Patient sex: M
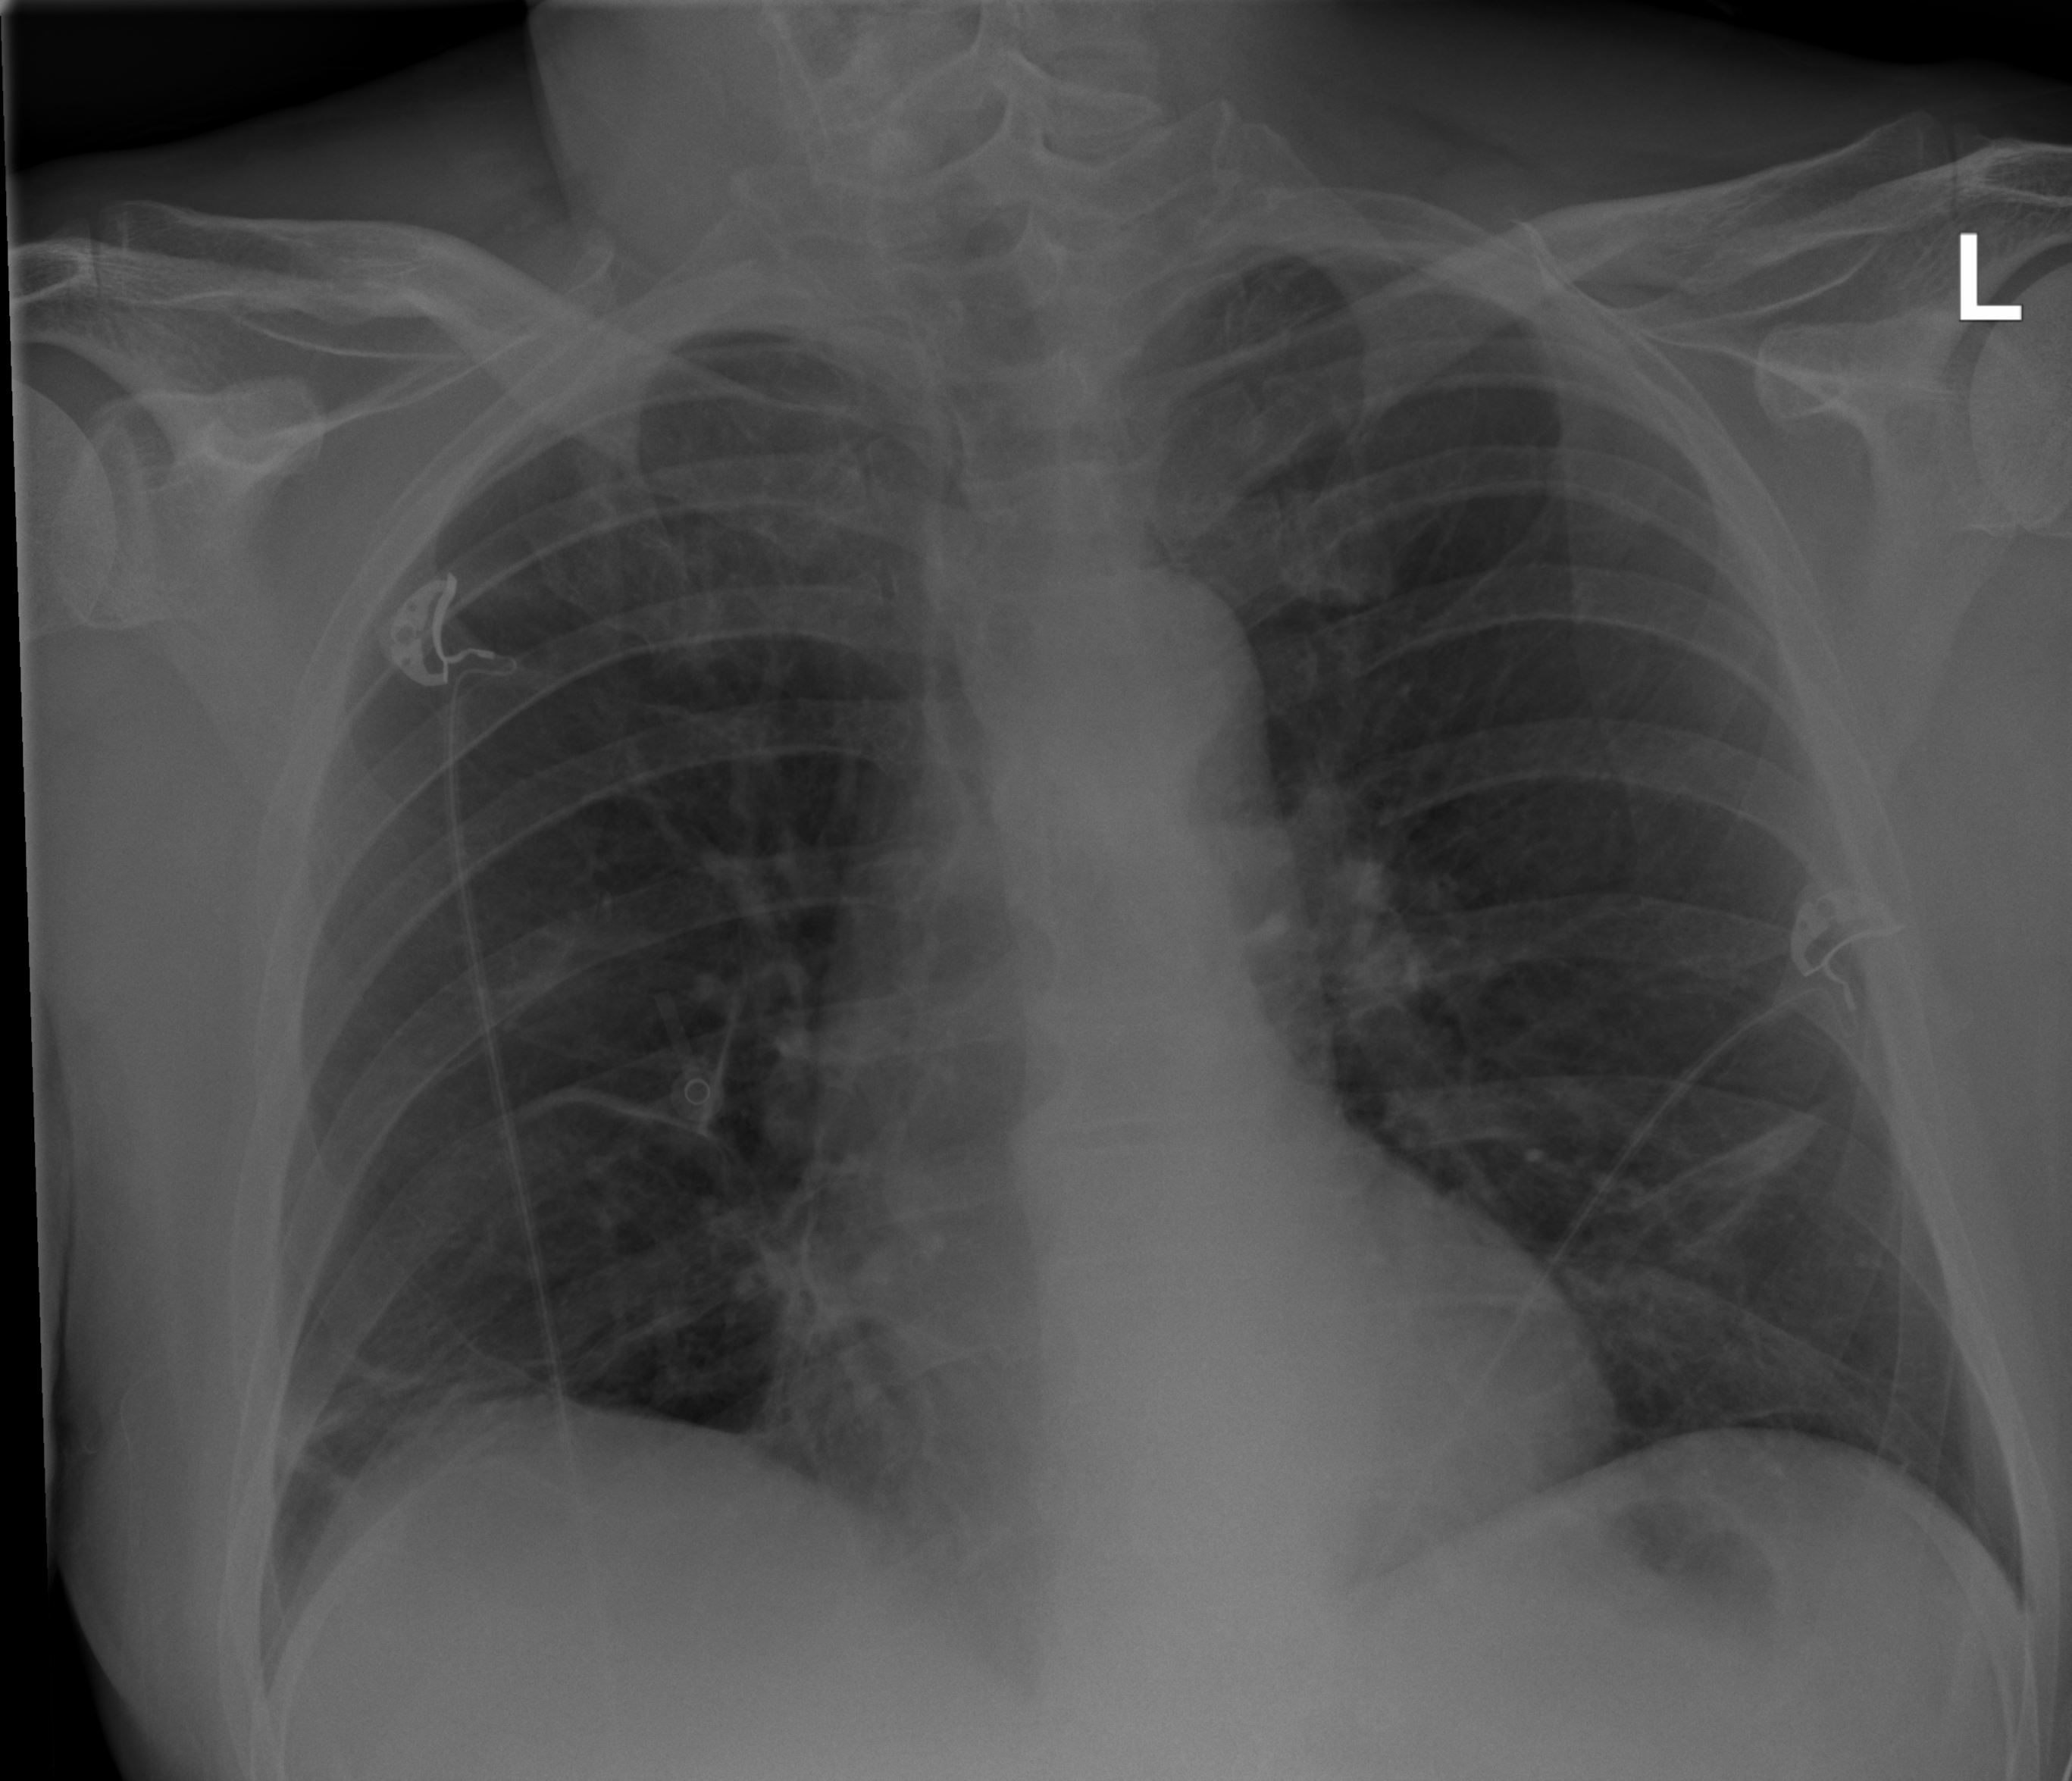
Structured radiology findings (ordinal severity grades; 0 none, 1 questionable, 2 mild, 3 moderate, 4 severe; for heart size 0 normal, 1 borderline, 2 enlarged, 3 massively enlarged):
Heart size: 0
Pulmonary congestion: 0
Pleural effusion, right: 0
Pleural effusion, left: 0
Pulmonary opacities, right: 0
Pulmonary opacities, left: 0
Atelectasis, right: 3
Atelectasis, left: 2